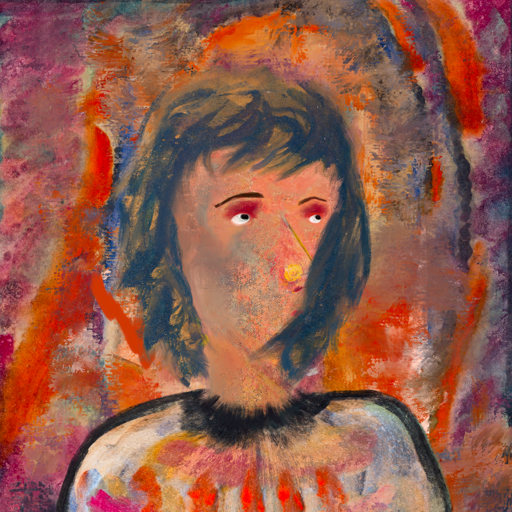
Background: Experience, Head And Neck Side: Irani, Face Side: Irani, Bust: Childish, Hair Side: In_The_Sun, Head Accessory: Blank, Second Necklace: Blank, Necklace: Blank, Baby: Blank